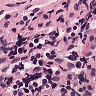
Metastatic tissue present: no